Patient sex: M
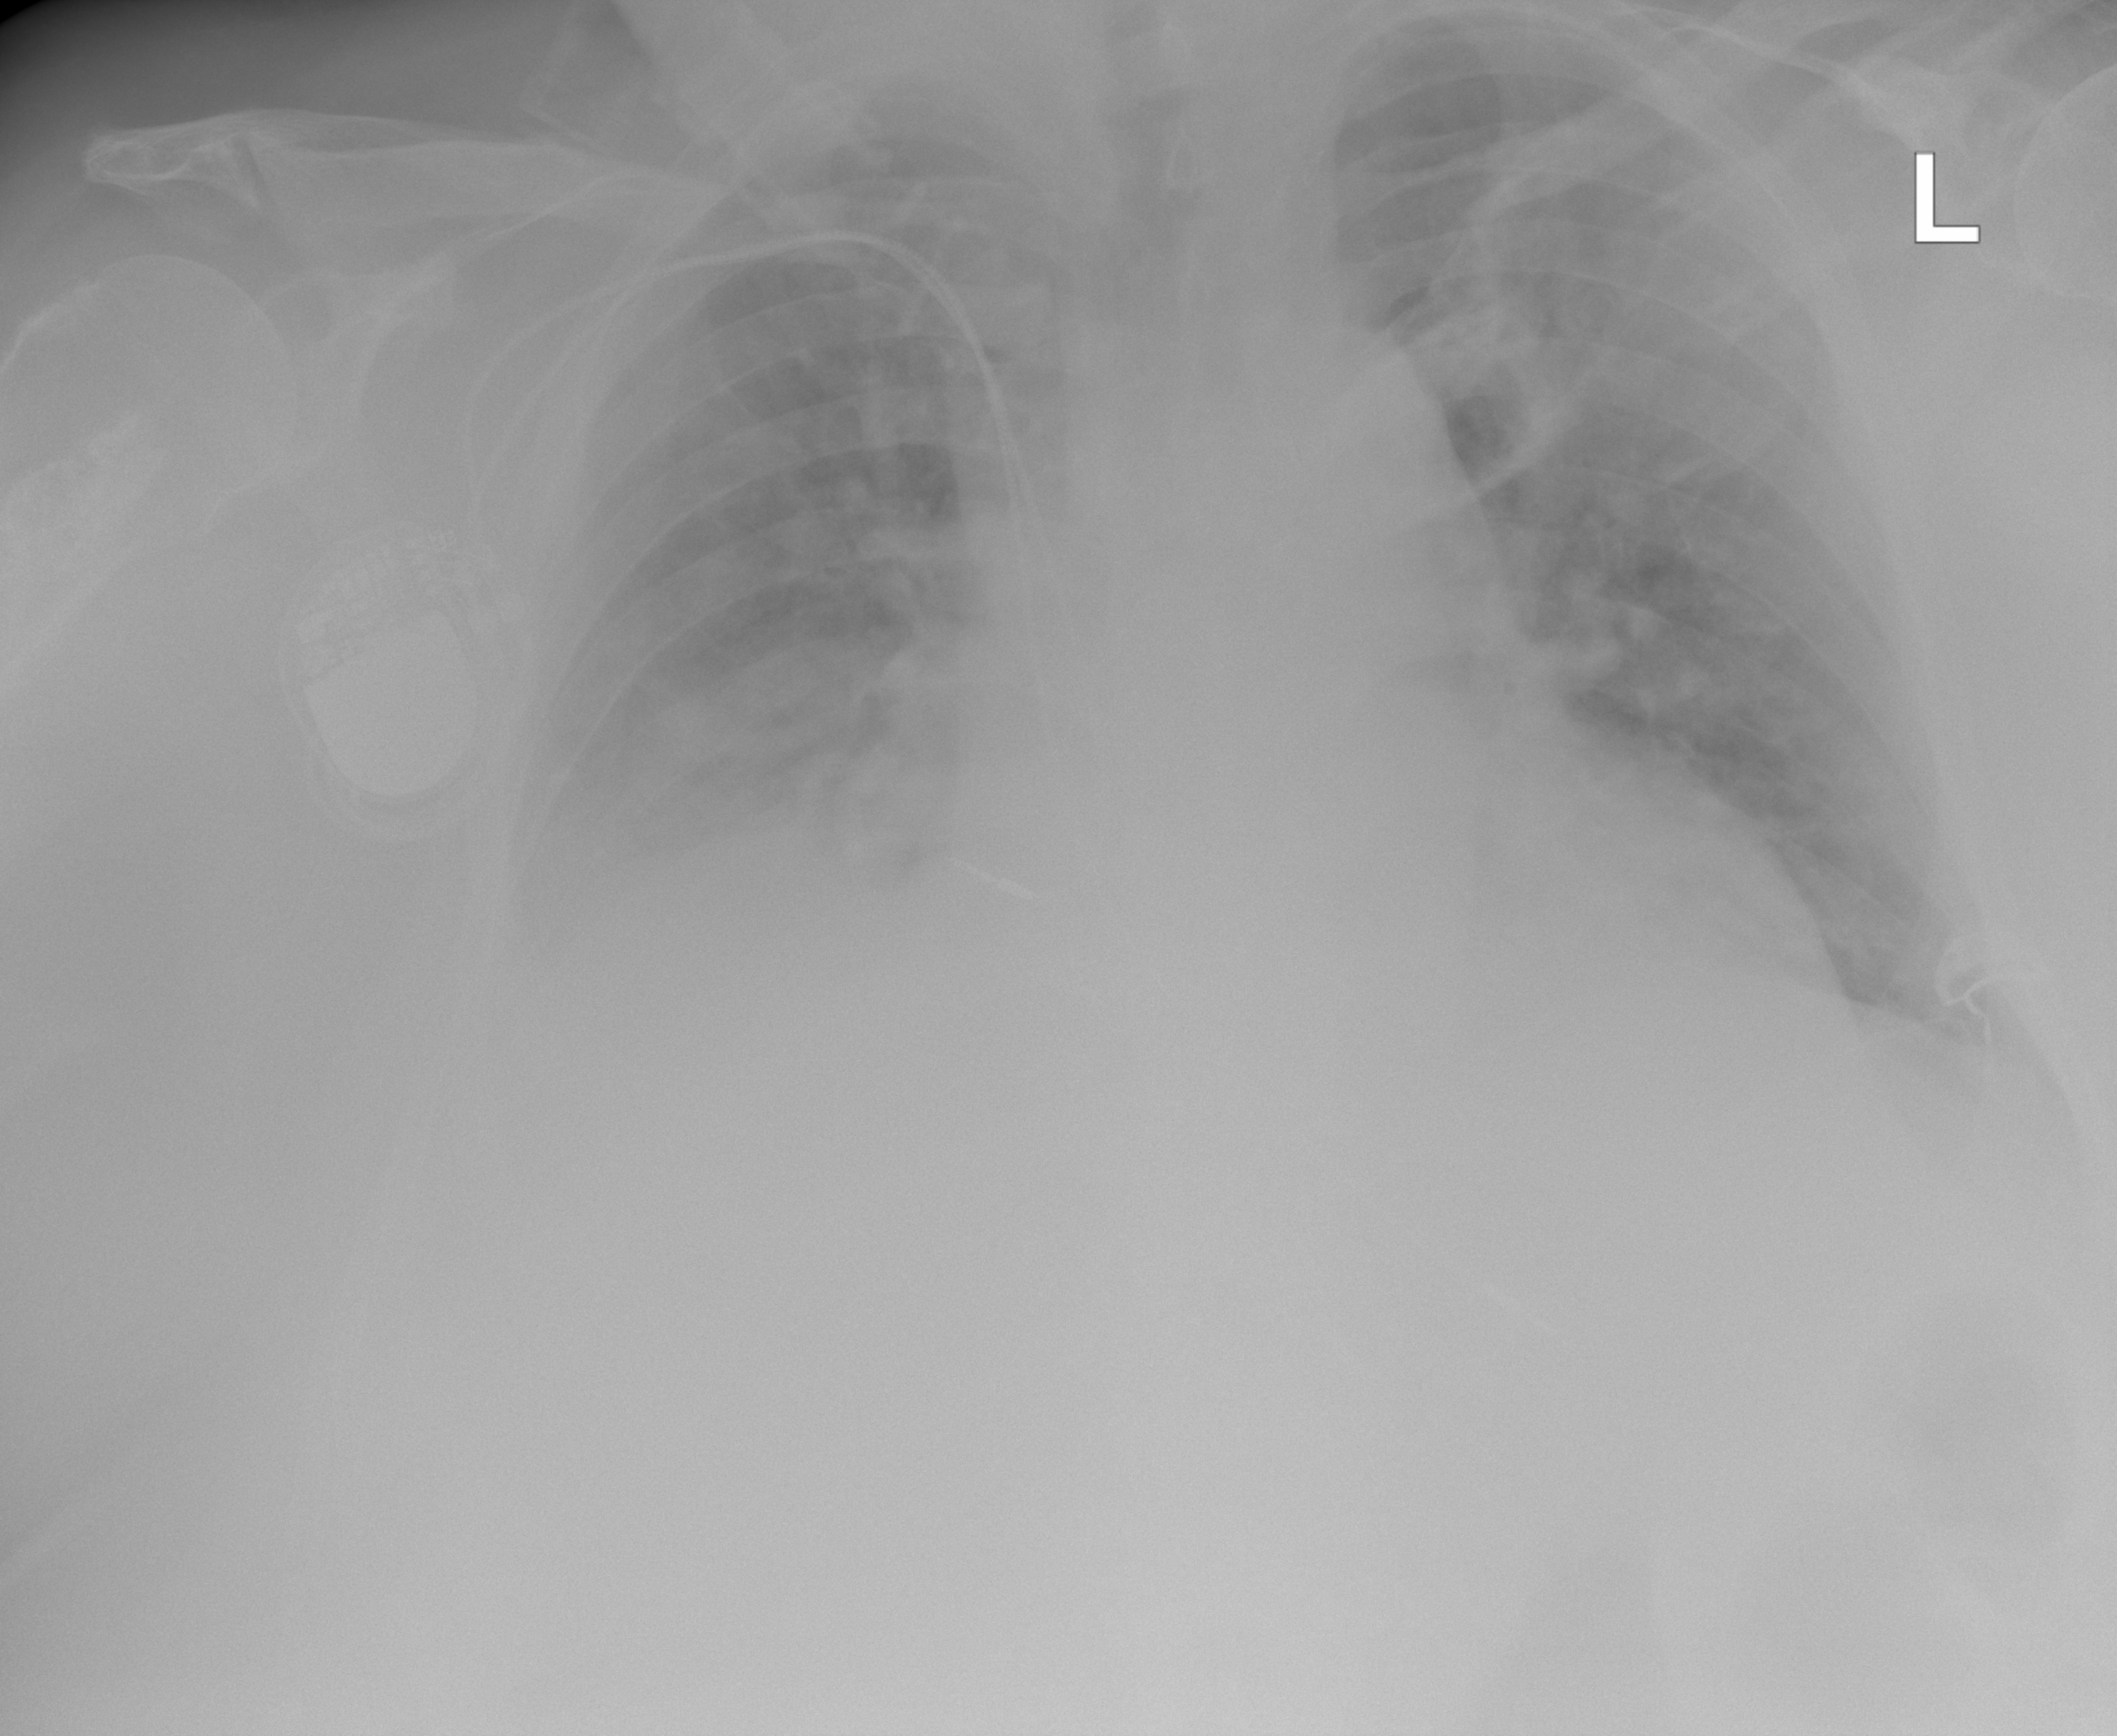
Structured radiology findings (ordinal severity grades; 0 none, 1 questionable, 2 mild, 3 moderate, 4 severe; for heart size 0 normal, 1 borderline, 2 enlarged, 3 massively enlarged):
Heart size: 2
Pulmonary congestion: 3
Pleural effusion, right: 2
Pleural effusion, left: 0
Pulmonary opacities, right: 3
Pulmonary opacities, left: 3
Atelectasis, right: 2
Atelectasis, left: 0